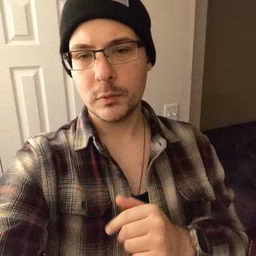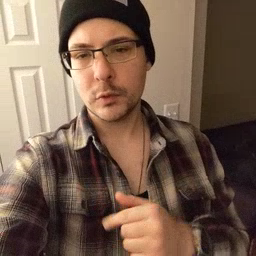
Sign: after